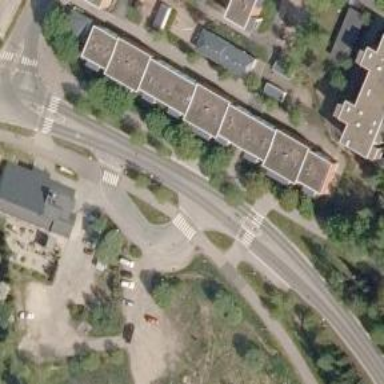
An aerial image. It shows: Road with "give way" sign.